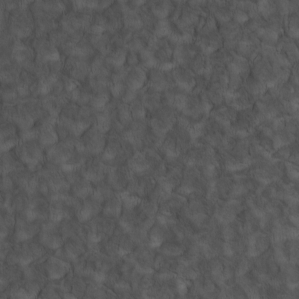
Label: non_frost